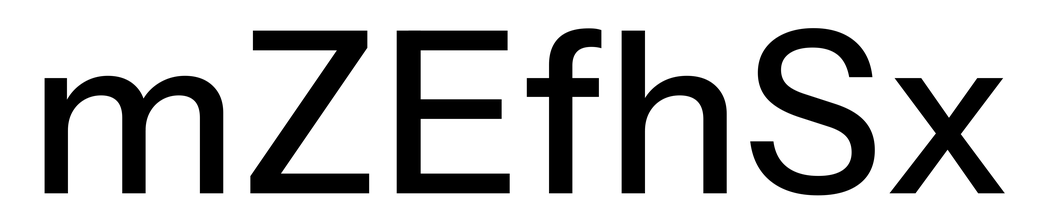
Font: InstrumentSans_Medium